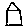
Label: house